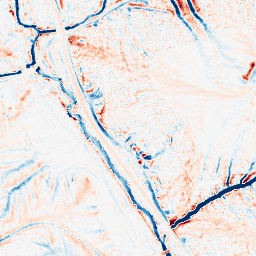
Category: edge_preserving
Decomposition family: median
Decomposition parameters: size: 11
Upsampling method: quintic
Upsampling parameters: scale: 4
Upsampling scale: 4